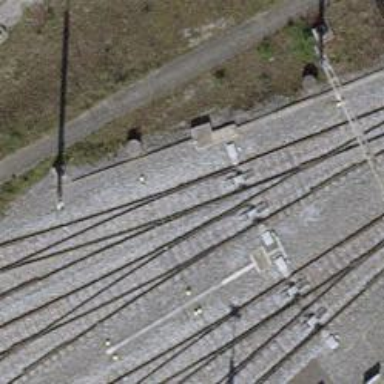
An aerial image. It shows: Railway switch.